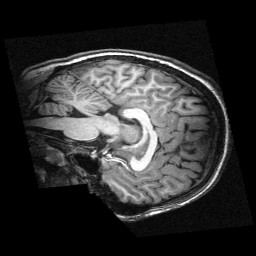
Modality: T1w
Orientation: sagittal
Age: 11
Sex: male
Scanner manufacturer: siemens
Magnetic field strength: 3 T
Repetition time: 2.3 s
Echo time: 0.00336 s